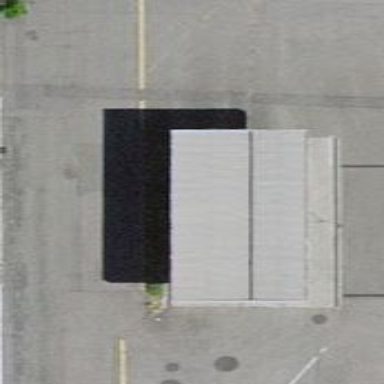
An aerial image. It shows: Fuel station.